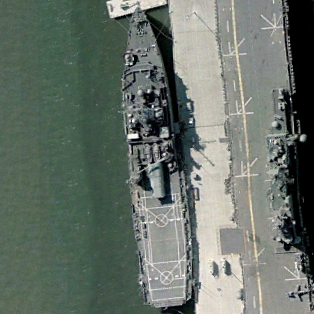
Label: combat